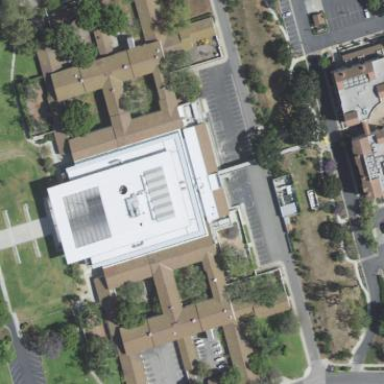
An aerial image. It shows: Building that serves as library.